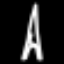
Label: The Eiffel Tower